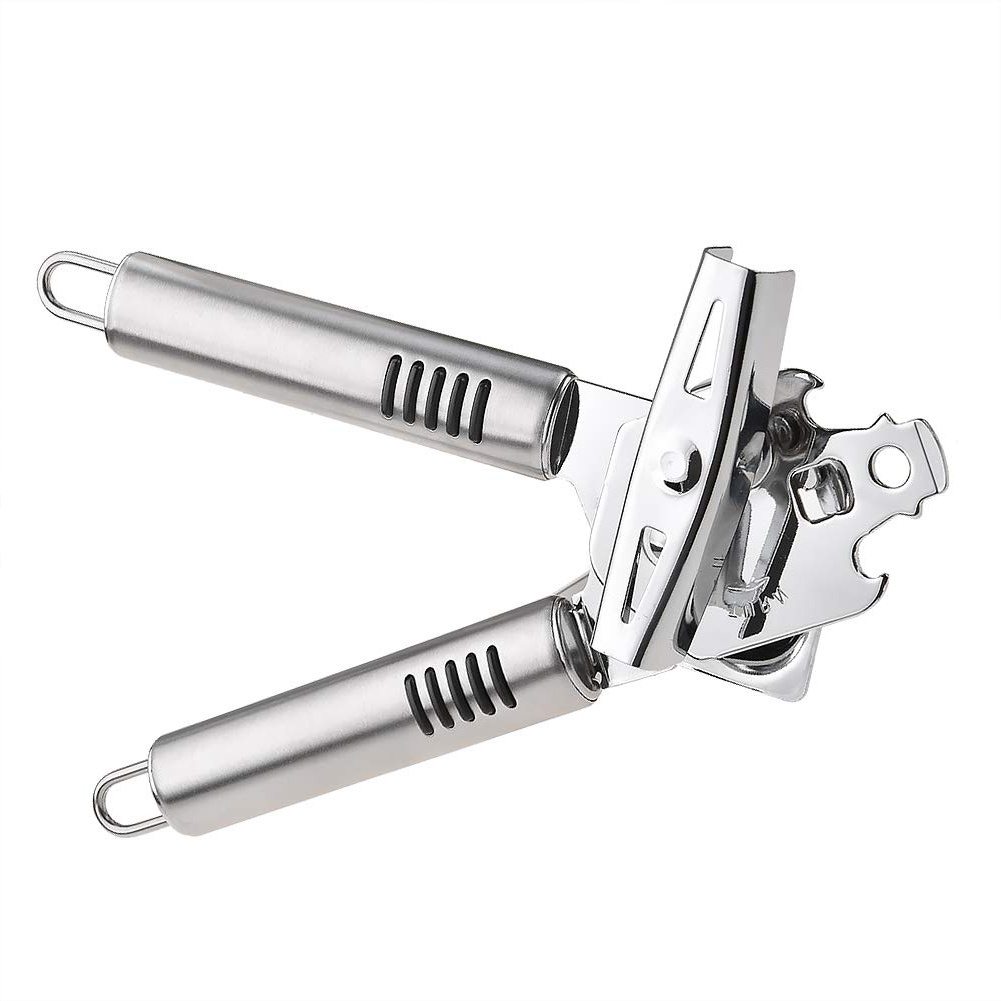
Label: can opener, tin opener